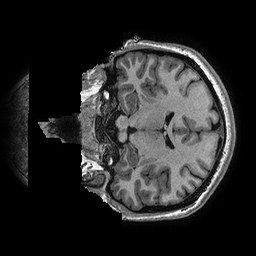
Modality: T1w
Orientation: coronal
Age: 26
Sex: female
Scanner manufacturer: ge
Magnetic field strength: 3 T
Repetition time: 0.006952 s
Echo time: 0.00292 s